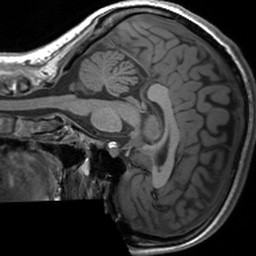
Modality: T1w
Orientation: sagittal
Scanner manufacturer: siemens
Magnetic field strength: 3 T
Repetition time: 1.54 s
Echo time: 0.00234 s